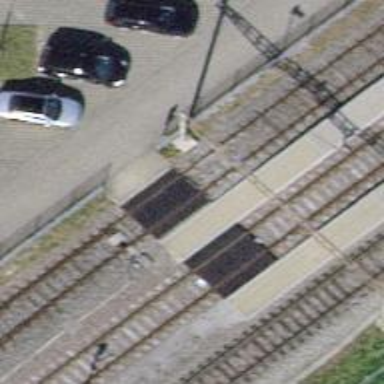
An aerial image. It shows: Railway crossing.